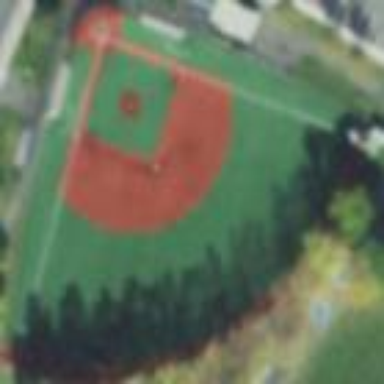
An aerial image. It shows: Baseball pitch for leisure land.